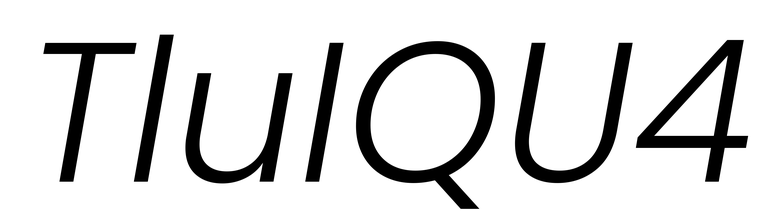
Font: Poppins-LightItalic